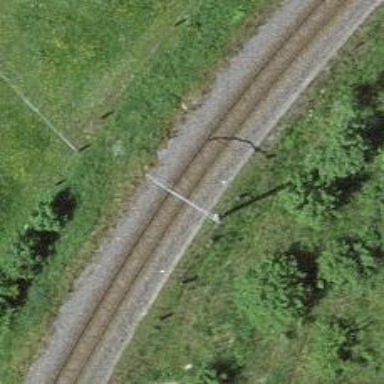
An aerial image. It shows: Narrow-gauge railway with electrified contact line.